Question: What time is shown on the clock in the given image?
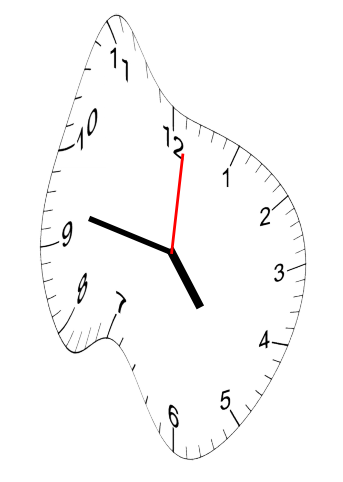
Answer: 04:47:01